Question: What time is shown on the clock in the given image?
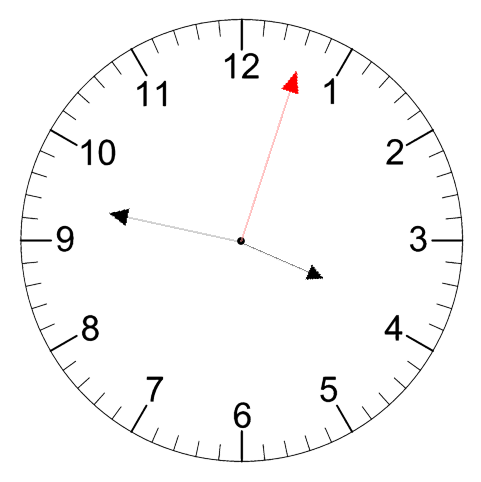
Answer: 03:47:03